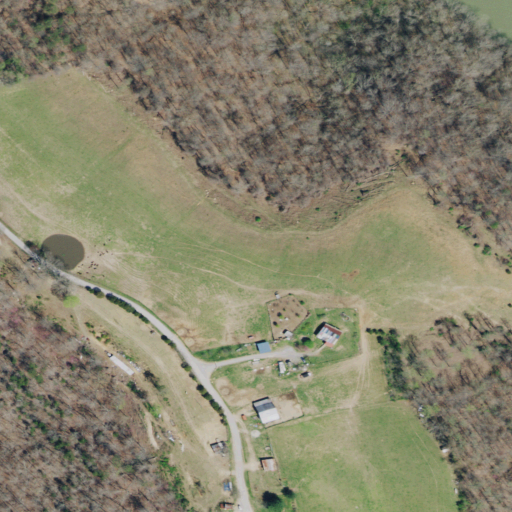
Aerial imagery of ridge(s) in Tennessee named Jones Ridge containing deciduous forest, pasture, open development, low intensity development, shrub, open water, and mixed forest